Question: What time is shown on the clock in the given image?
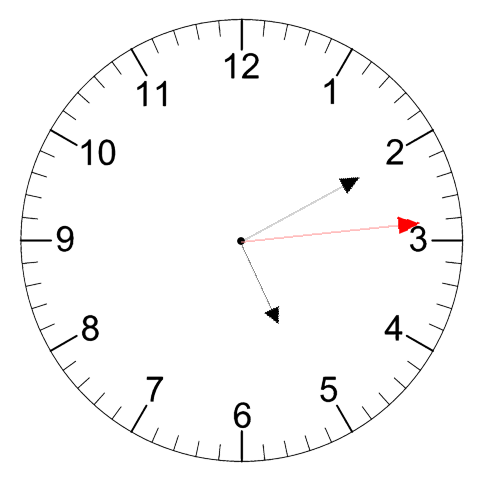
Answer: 05:10:14